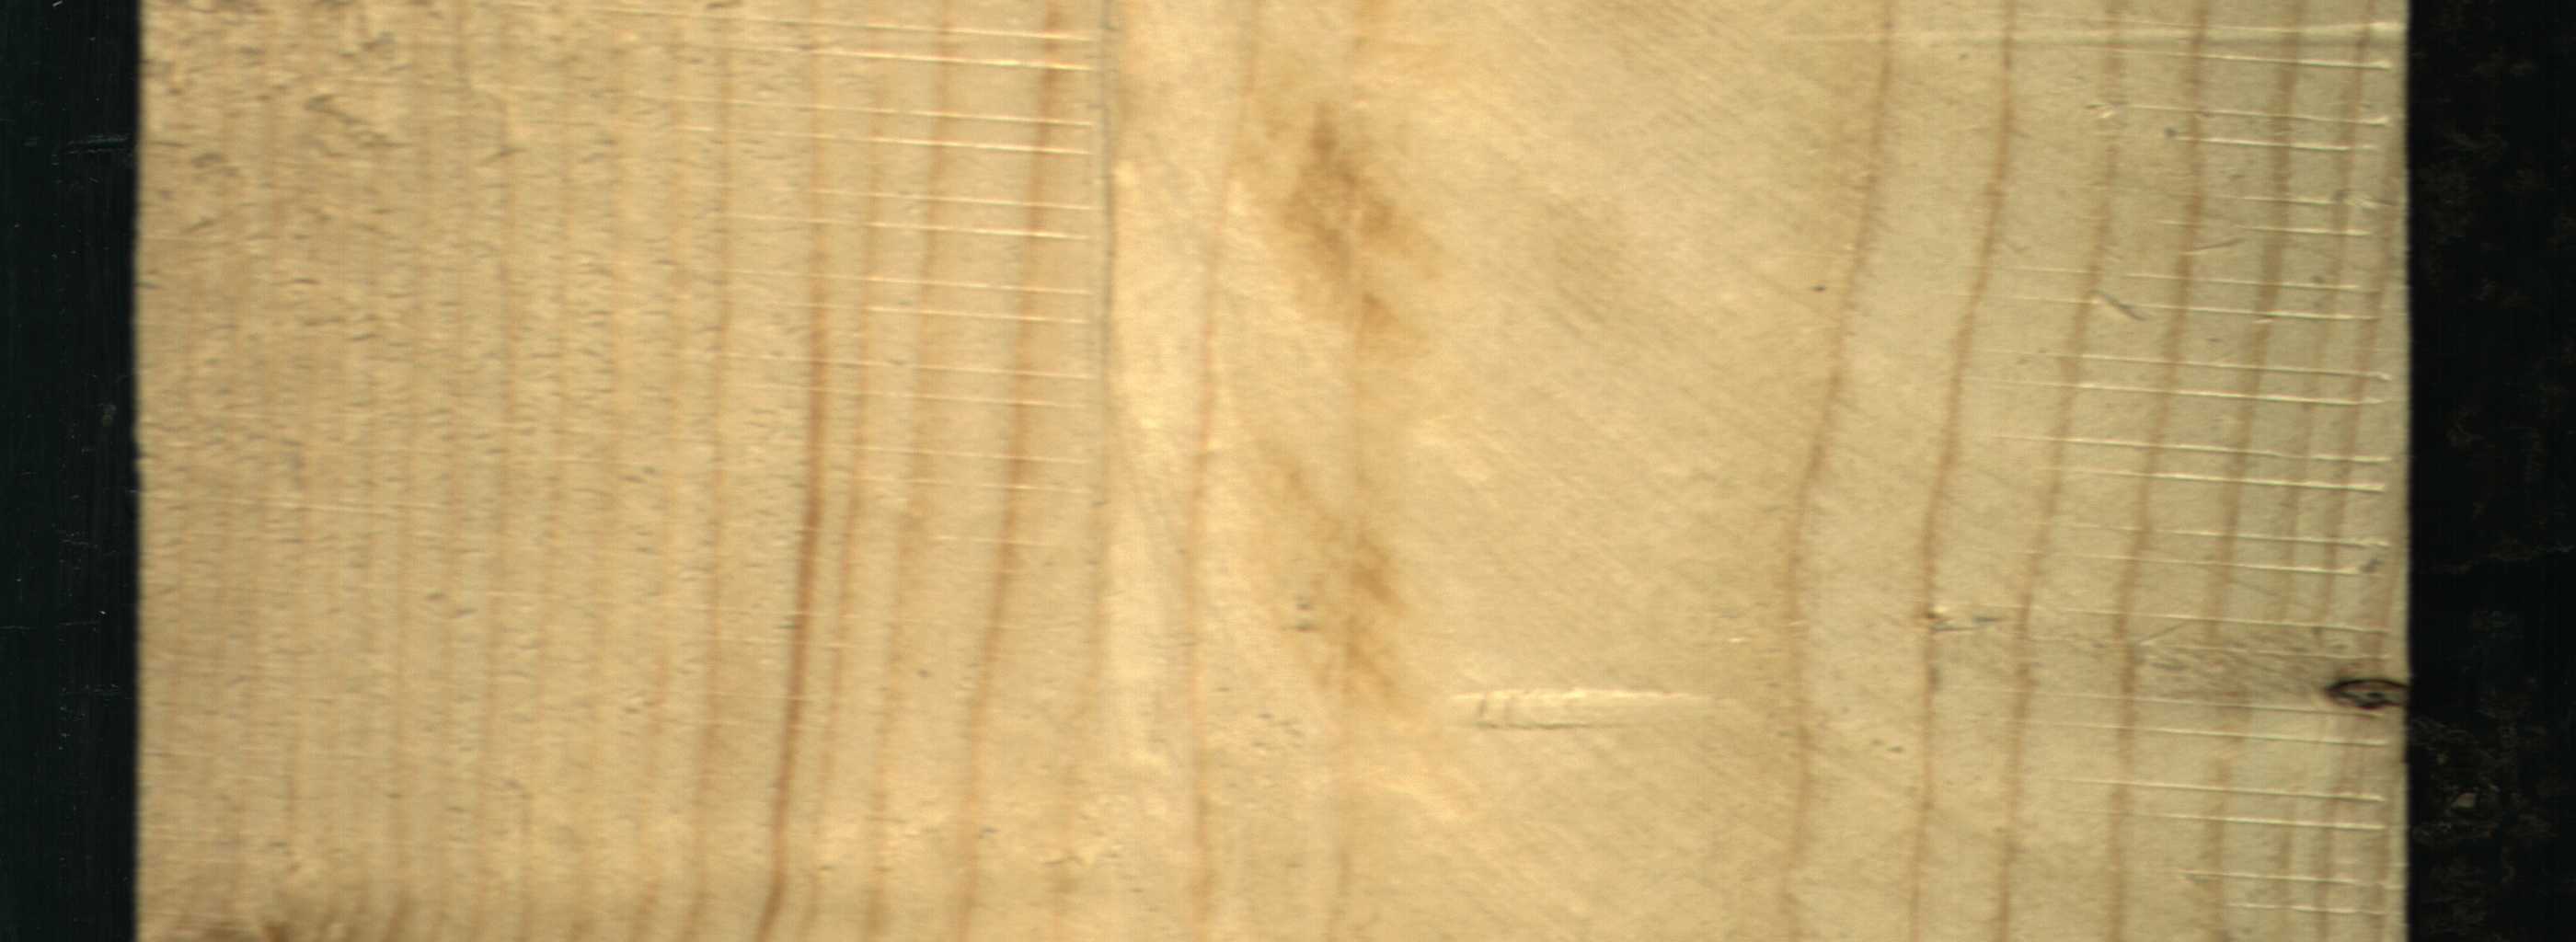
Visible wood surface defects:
Dead_Knot